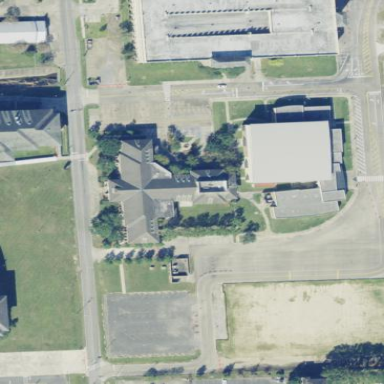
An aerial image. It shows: College building.